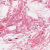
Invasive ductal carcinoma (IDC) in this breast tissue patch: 0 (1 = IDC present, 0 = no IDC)